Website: macys
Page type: billing-address
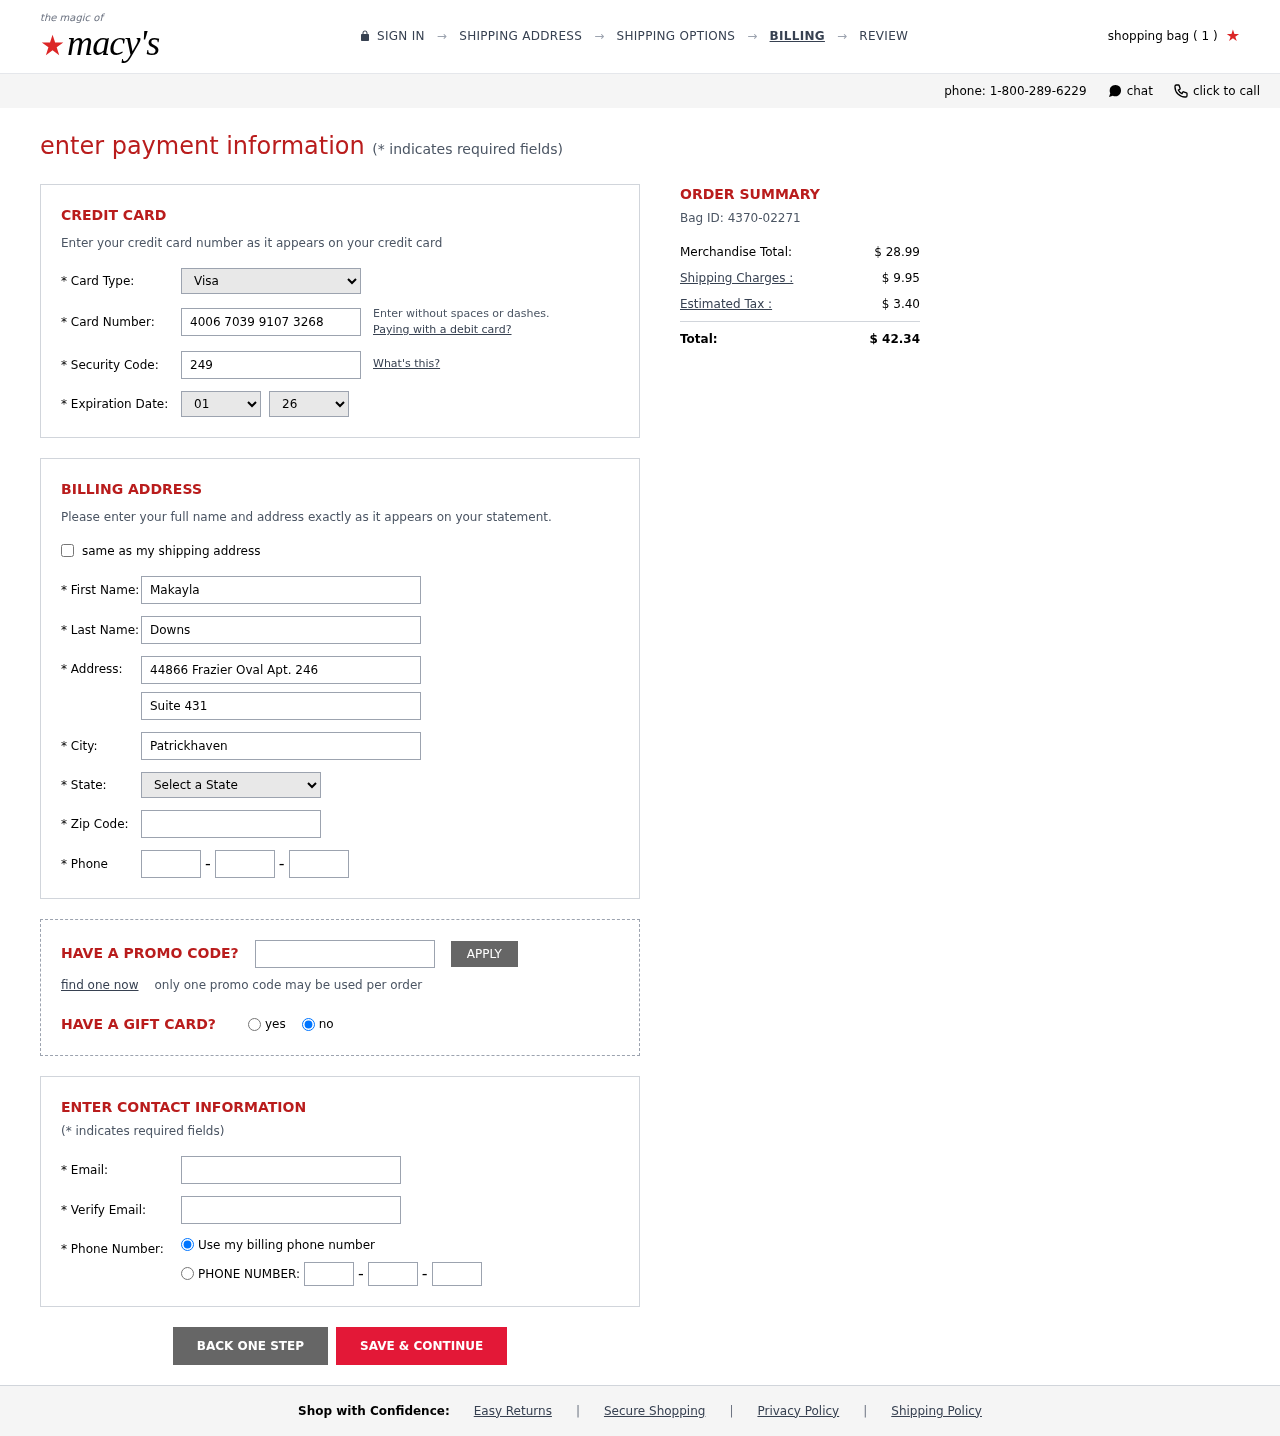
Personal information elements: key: PII_CARD_CVV
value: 249
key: PII_CARD_EXPIRY_MONTH
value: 01
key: PII_CARD_EXPIRY_YEAR
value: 26
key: PII_CARD_NUMBER
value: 4006 7039 9107 3268
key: PII_CARD_TYPE
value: Visa
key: PII_CITY
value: Patrickhaven
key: PII_EMAIL
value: makayla_downs@yahoo.com
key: PII_FIRSTNAME
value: Makayla
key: PII_LASTNAME
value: Downs
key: PII_PHONE_AREA
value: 727
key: PII_PHONE_PREFIX
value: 531
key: PII_PHONE_SUFFIX
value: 1196
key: PII_POSTCODE
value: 91949
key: PII_STATE_ABBR
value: SC
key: PII_STREET
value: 44866 Frazier Oval Apt. 246
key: PII_STREET2
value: Suite 431
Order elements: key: ORDER_NUM_ITEMS
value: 1
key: ORDER_ID
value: Bag ID: 4370-02271
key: ORDER_SUBTOTAL
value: $ 28.99
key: ORDER_SHIPPING_COST
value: $ 9.95
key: ORDER_TAX
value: $ 3.40
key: ORDER_TOTAL
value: $ 42.34